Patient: sex F, age 31
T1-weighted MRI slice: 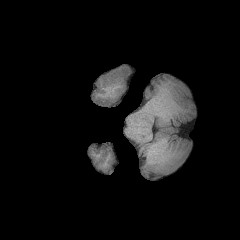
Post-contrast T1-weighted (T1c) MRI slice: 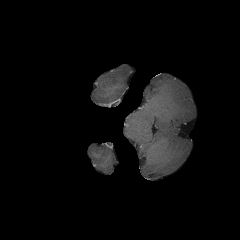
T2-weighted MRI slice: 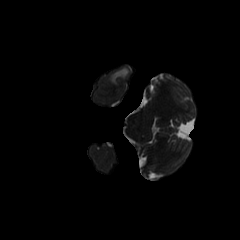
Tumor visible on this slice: yes
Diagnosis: Glioblastoma, IDH-wildtype
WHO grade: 4